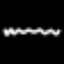
Label: squiggle